Aerial crown-view tile of a tropical tree (Barro Colorado Island, Panama), acquired 20240611:
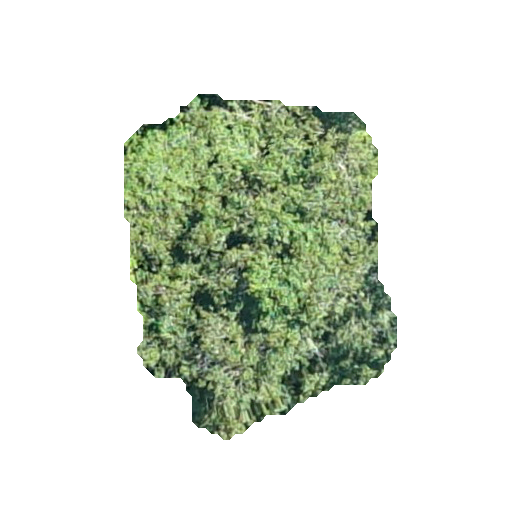
Species: Chrysophyllum cainito
GBIF accepted scientific name: Chrysophyllum cainito
Crown area: 112.205 m²